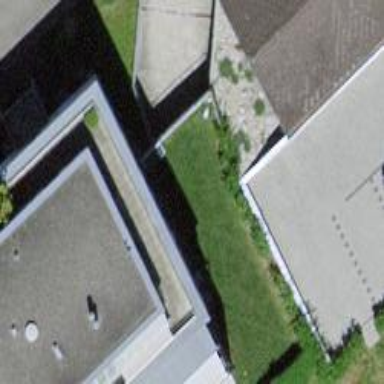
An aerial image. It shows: Group of garages.